Field crop: maize
Growth stage: 2
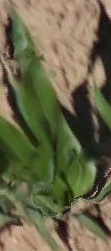
Species: maize